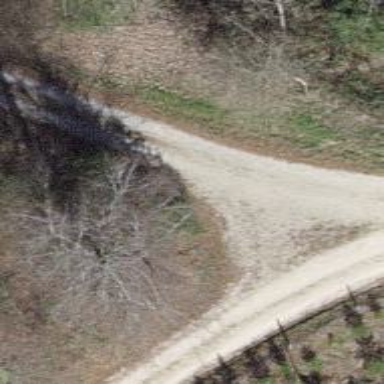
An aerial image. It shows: Unpaved track with grade2 surface.